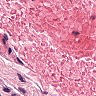
Metastatic tissue present: no